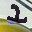
Label: 2